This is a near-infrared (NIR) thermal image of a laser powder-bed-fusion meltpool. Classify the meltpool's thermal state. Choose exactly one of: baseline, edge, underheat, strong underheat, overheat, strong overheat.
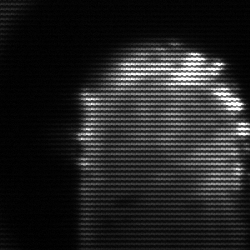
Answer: baseline